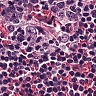
Metastatic tissue present: no